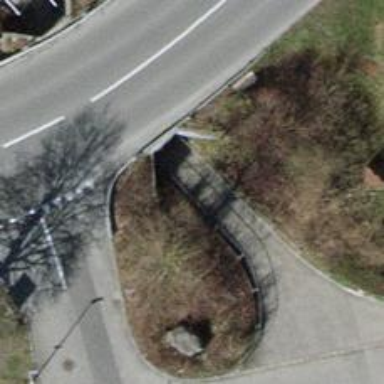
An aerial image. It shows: Paved footway passing through tunnel.